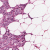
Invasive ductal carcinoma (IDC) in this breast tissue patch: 1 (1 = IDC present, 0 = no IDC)